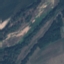
Label: River